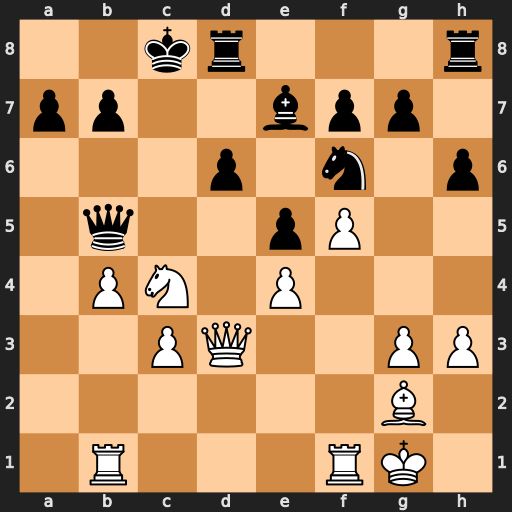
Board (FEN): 2kr3r/pp2bpp1/3p1n1p/1q2pP2/1PN1P3/2PQ2PP/6B1/1R3RK1
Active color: w
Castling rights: -
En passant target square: -
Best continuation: Nxd6+ Bxd6 Qxb5